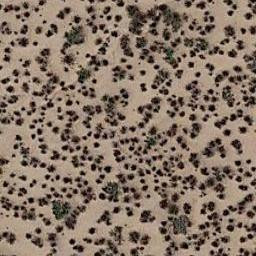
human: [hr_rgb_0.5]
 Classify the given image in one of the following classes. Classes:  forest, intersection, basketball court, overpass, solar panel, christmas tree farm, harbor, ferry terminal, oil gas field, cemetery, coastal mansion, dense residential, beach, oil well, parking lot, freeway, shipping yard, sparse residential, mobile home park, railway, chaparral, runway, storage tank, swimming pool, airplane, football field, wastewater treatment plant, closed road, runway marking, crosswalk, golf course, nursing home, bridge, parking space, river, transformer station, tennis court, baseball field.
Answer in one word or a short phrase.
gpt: chaparral